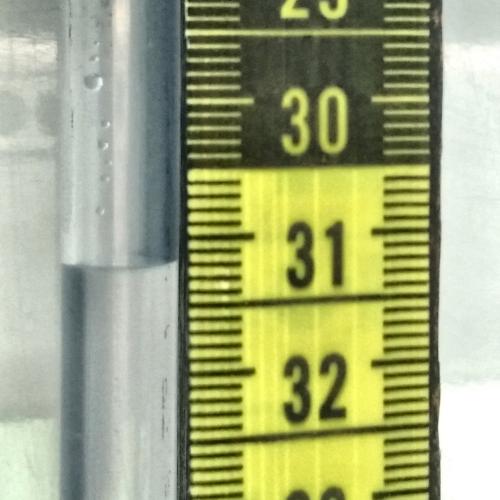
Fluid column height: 31.2 cm